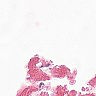
Metastatic tissue present: no